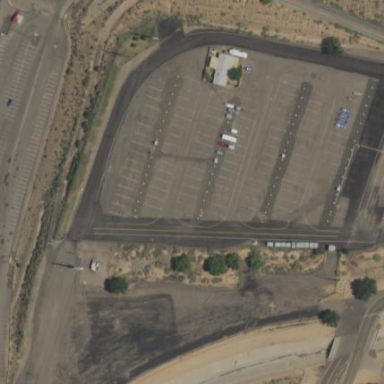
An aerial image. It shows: Parking area with surface.